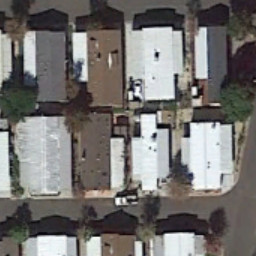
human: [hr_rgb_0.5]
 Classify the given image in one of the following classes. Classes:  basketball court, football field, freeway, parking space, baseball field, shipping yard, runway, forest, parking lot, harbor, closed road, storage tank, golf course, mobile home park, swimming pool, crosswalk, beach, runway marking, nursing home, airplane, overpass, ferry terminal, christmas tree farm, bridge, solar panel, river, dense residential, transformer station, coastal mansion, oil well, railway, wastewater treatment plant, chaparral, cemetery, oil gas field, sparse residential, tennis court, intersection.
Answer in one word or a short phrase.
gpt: mobile home park